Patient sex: F
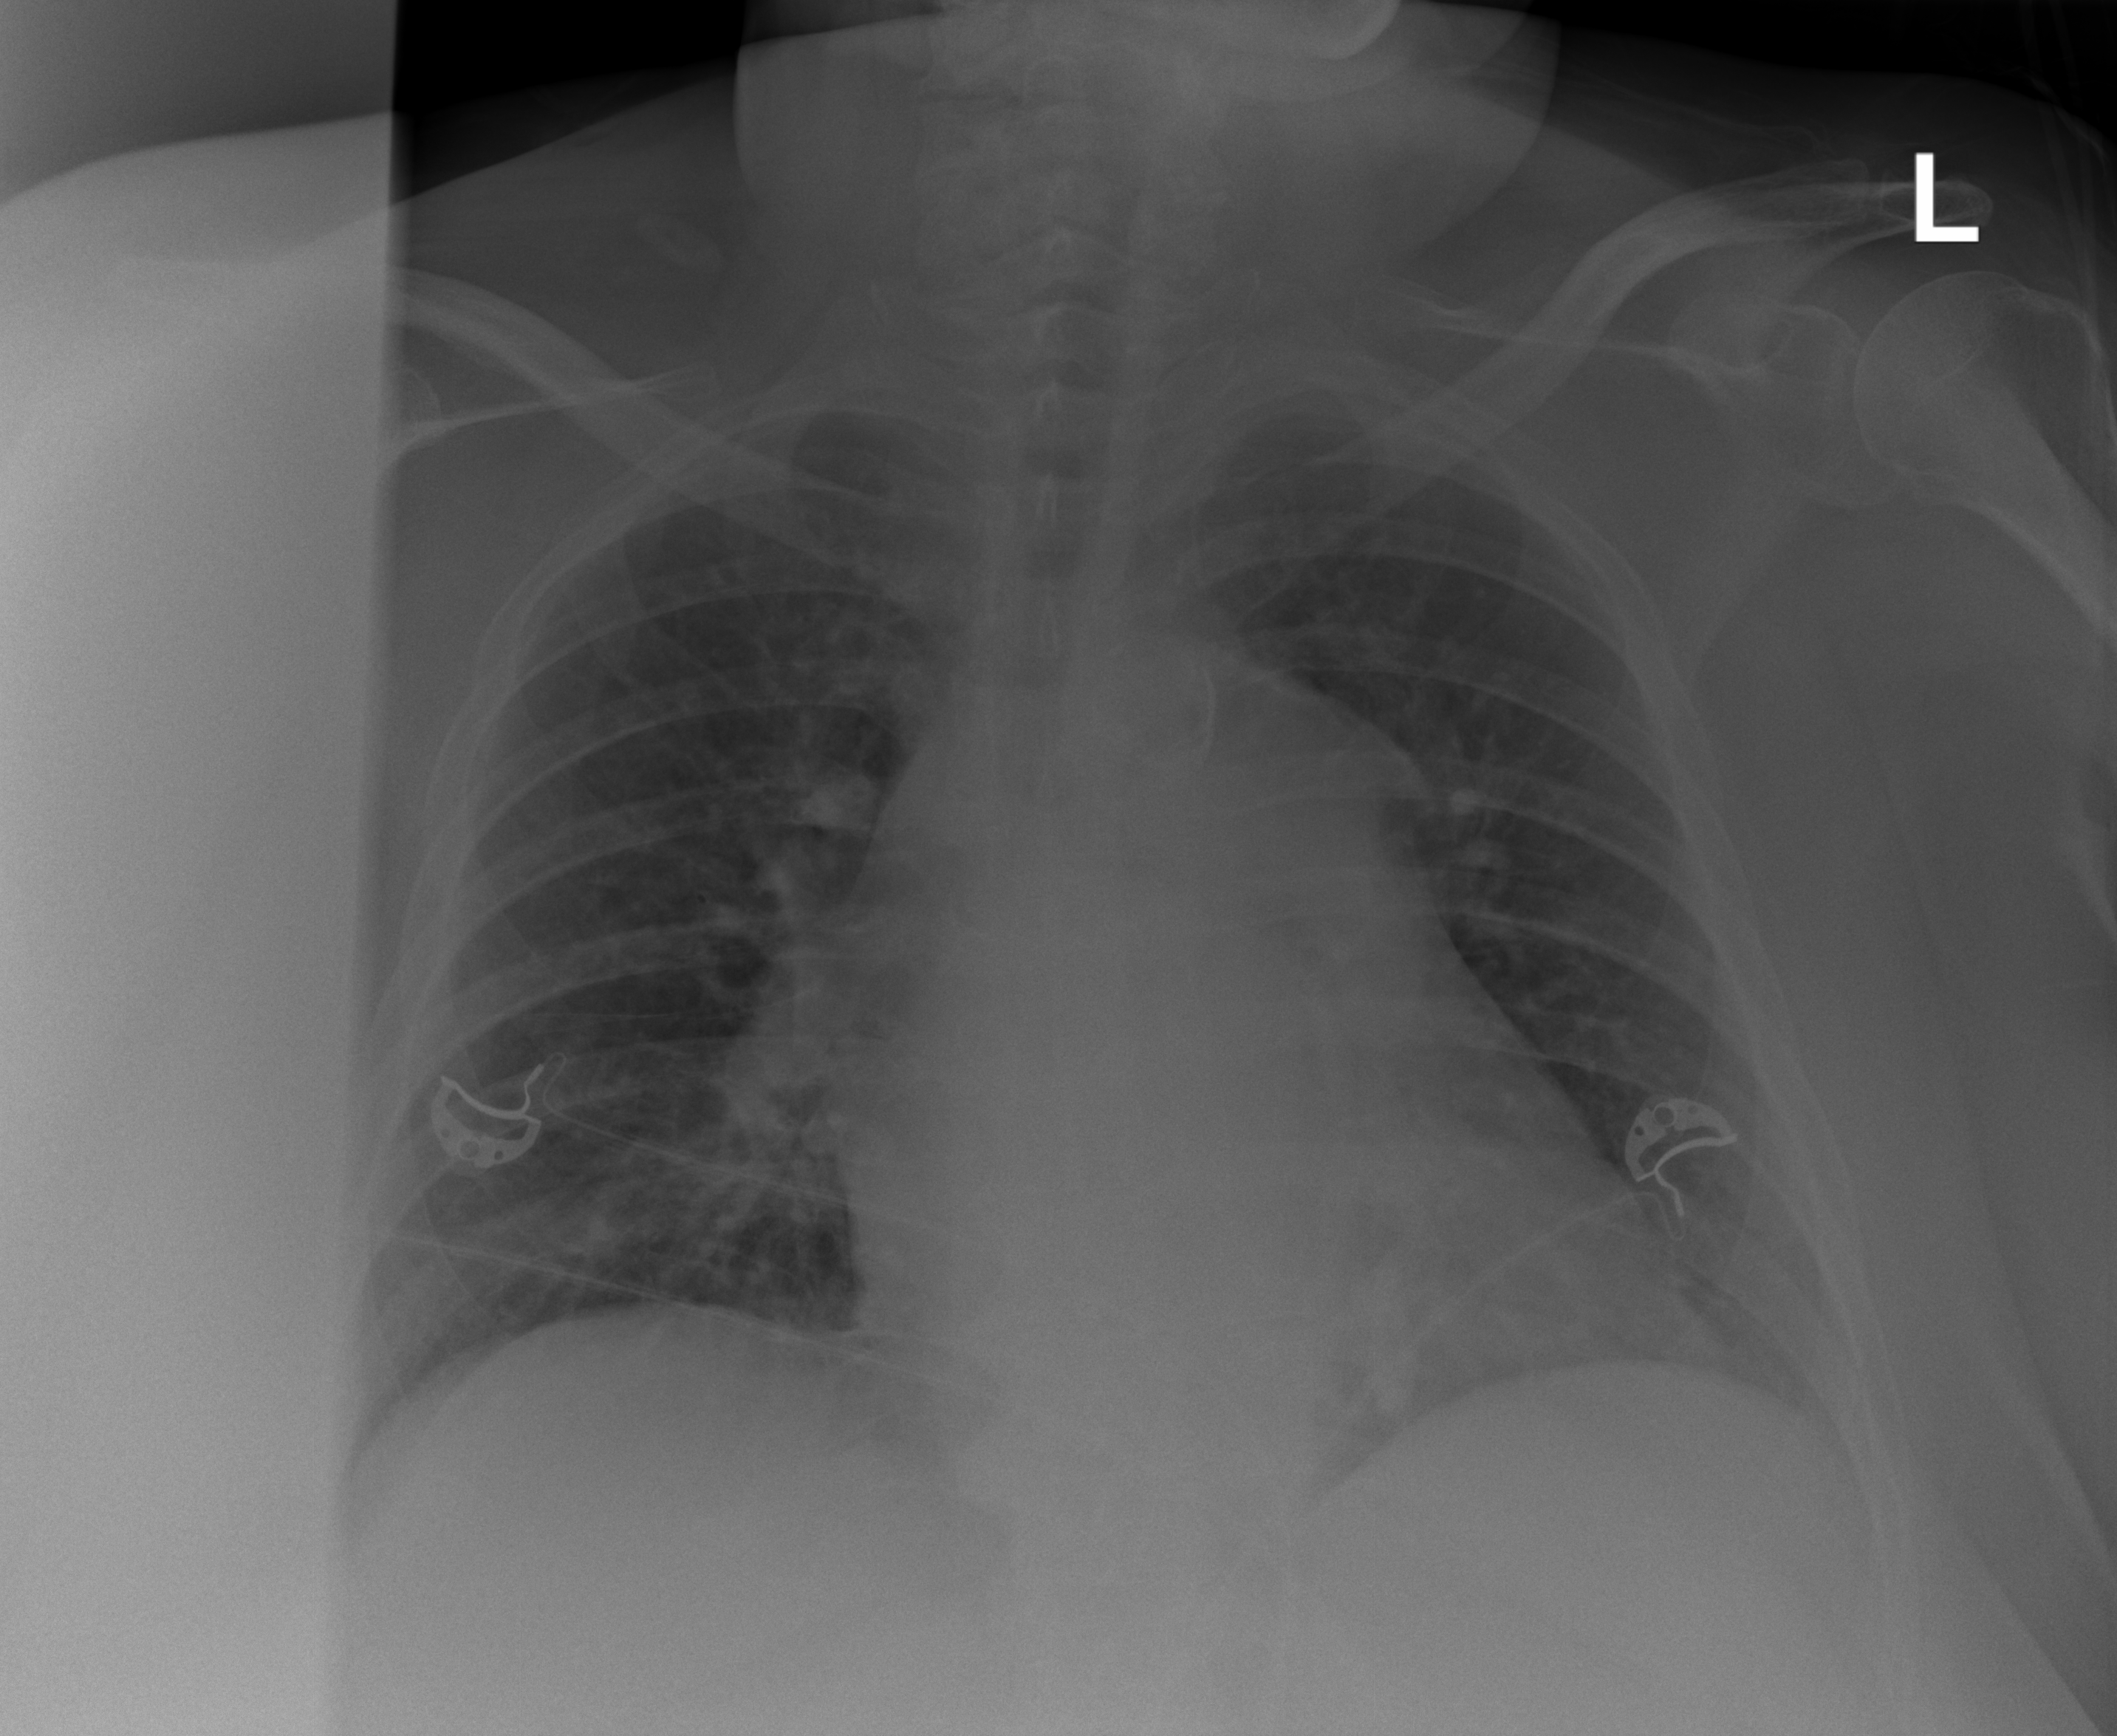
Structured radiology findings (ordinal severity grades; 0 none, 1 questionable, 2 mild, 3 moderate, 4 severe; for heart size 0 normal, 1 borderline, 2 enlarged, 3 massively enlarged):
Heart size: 2
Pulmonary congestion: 0
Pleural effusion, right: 0
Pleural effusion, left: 0
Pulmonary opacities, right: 0
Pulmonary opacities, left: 2
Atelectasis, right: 0
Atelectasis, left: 0